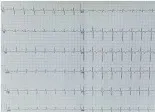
Image of case 3 (III-7). (E,F) ECG in the first and second years after heart transplantation,T wave was inverted.
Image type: electrography (ekg)